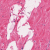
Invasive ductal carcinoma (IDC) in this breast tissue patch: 0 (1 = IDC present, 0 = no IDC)